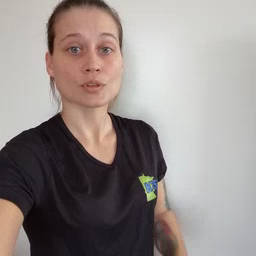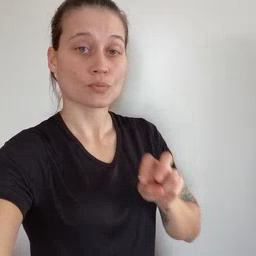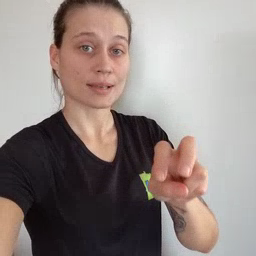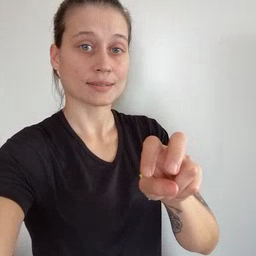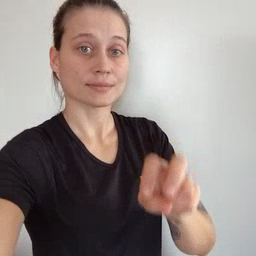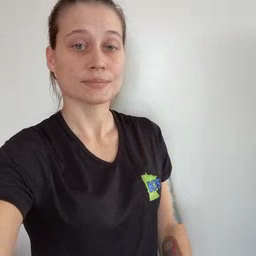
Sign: ride